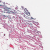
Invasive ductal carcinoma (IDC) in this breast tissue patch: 0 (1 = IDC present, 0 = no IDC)